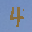
Label: 4